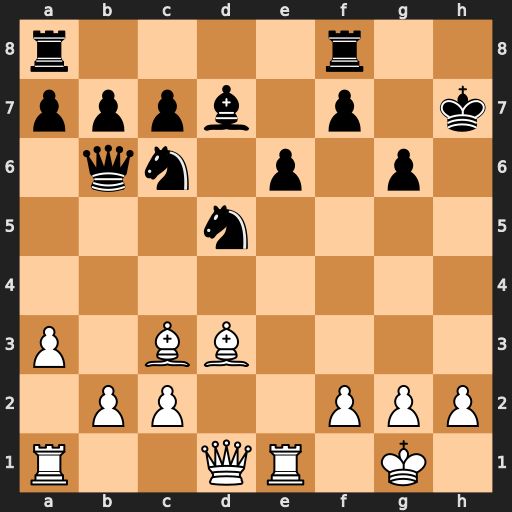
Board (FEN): r4r2/pppb1p1k/1qn1p1p1/3n4/8/P1BB4/1PP2PPP/R2QR1K1
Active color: w
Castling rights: -
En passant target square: -
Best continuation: Qh5+ Kg8 Qh8#